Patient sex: F
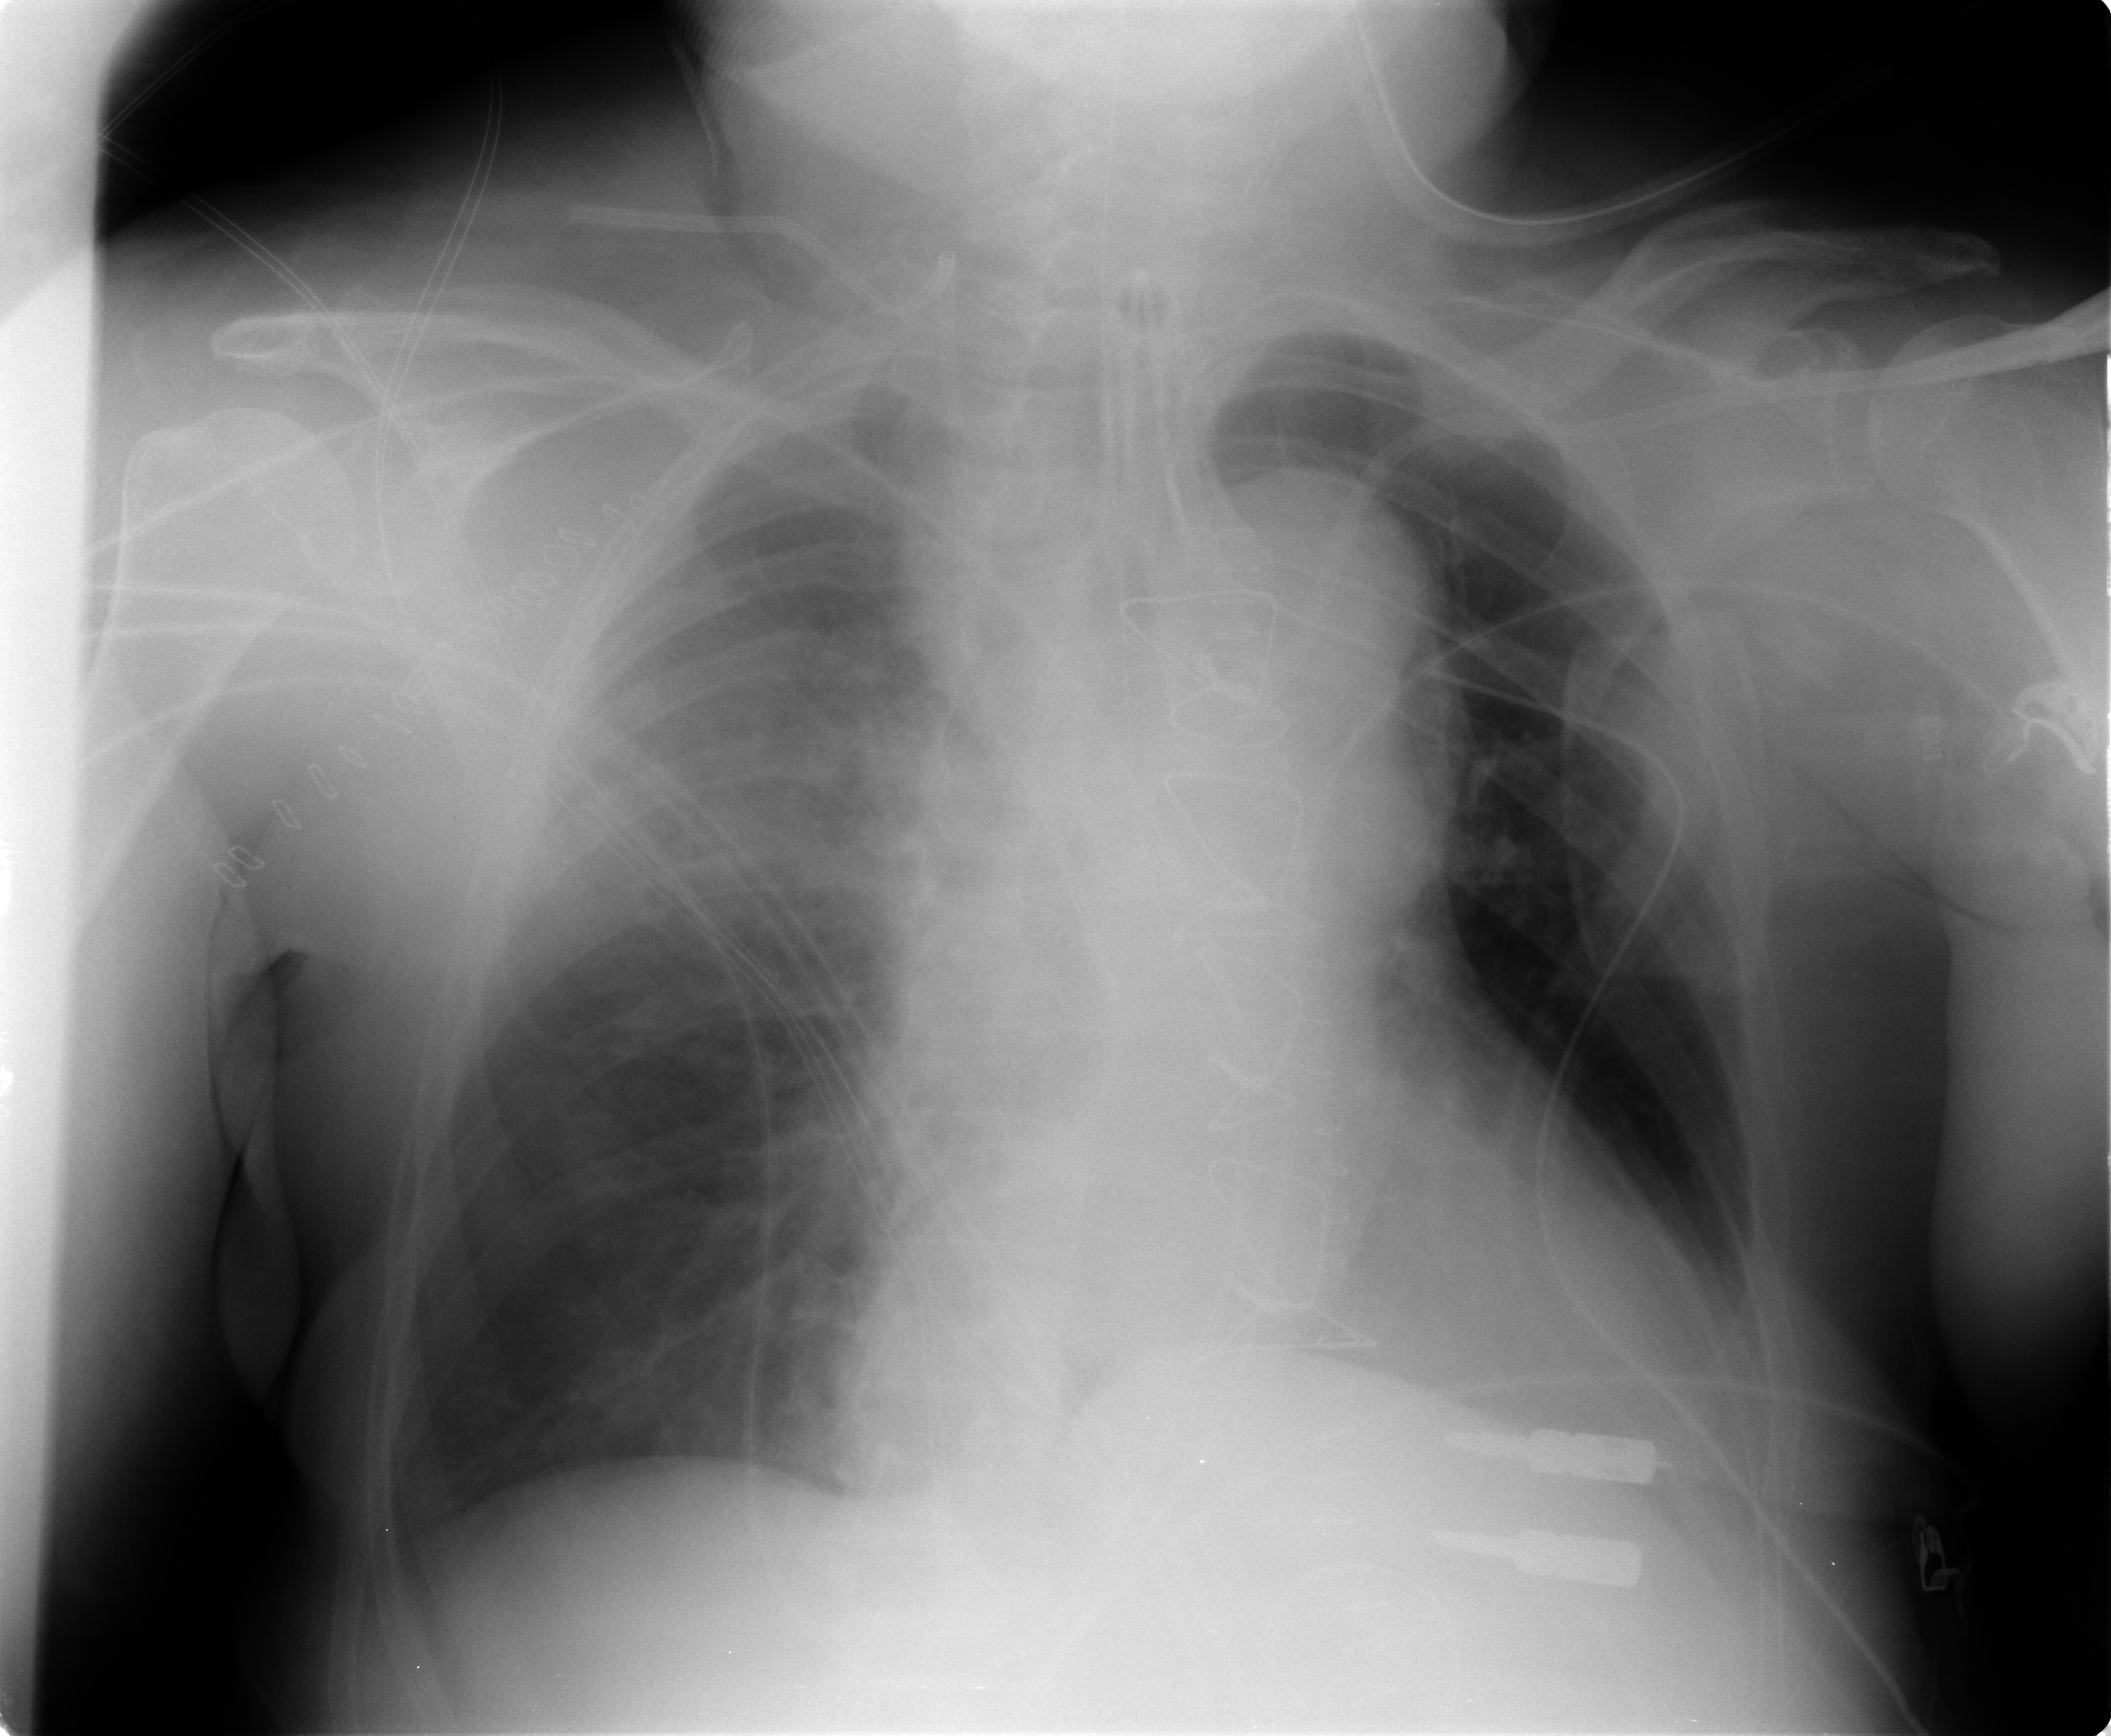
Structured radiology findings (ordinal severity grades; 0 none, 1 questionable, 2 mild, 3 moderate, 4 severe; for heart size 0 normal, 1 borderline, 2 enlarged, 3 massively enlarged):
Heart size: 1
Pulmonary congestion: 0
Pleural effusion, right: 0
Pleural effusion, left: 0
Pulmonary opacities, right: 1
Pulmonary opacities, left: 0
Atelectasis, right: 2
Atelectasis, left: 1